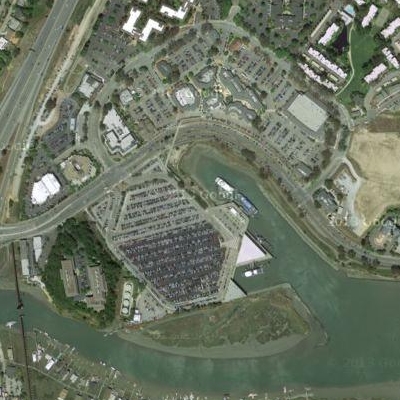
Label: Parking